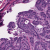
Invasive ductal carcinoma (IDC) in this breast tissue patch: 1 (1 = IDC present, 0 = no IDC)